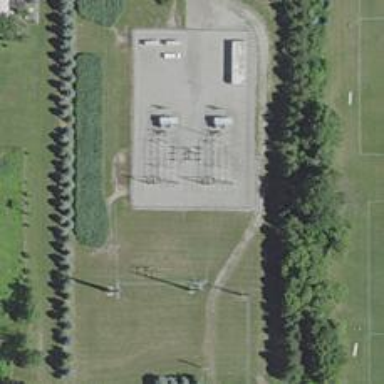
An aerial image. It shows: Switch for power supply.